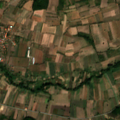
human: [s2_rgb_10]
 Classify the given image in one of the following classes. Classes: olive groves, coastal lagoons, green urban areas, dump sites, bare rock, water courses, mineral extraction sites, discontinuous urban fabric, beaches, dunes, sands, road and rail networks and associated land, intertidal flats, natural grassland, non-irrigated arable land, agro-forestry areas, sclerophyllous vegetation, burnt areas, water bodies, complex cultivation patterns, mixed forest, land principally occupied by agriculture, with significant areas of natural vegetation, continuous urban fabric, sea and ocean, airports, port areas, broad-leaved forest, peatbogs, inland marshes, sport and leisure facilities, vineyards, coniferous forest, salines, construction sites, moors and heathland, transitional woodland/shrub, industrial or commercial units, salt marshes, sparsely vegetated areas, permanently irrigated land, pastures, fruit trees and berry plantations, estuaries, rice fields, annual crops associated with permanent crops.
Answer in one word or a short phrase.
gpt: discontinuous urban fabric, complex cultivation patterns, land principally occupied by agriculture, with significant areas of natural vegetation